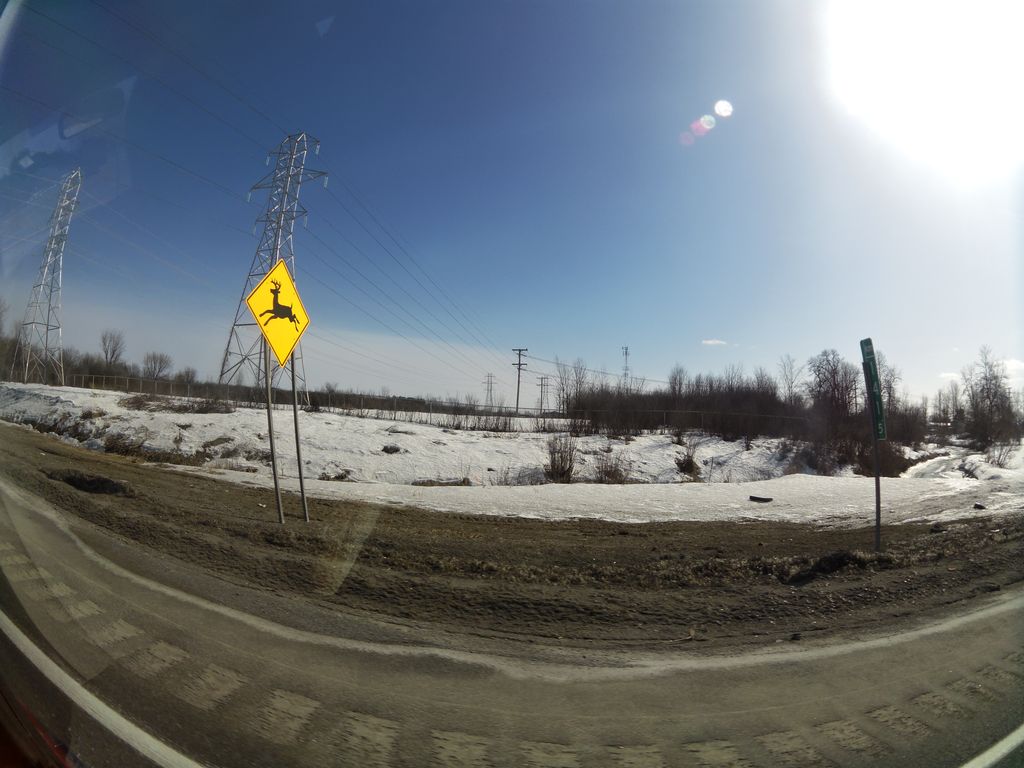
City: ottawa-gatineau